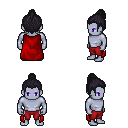
a pixel art fantasy rpg character, male body template, dark elf, purple skin, red cape, red pants, raven short topknot hairstyle, four views (front, back, left, right), 2x2 character sprite sheet, small pixel art, hard edges, no anti-aliasing